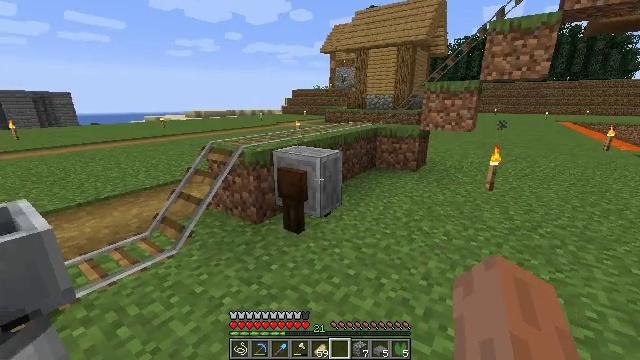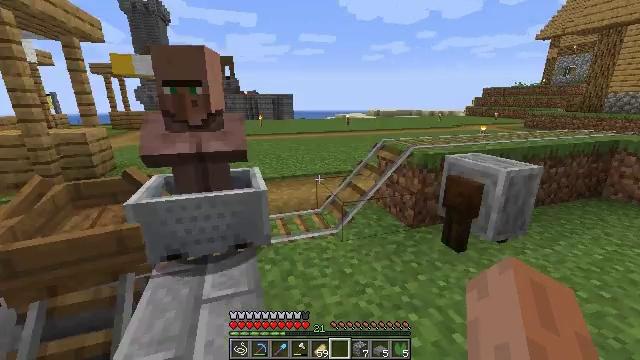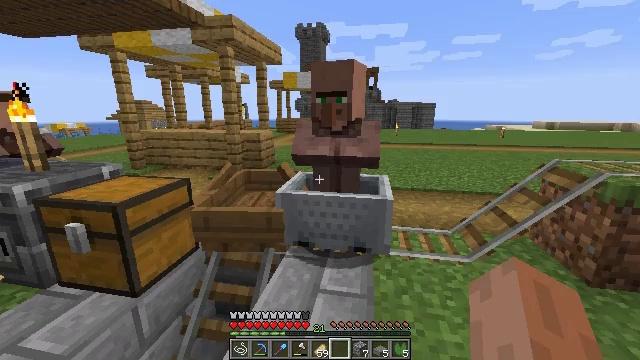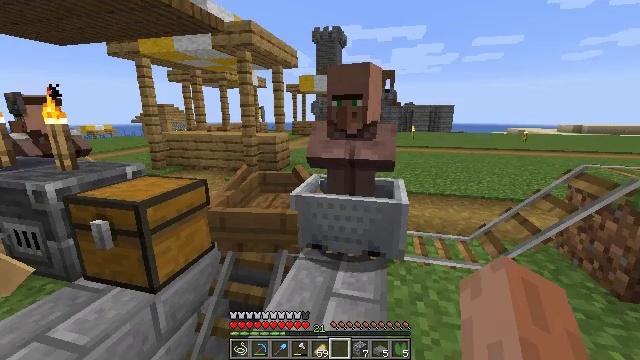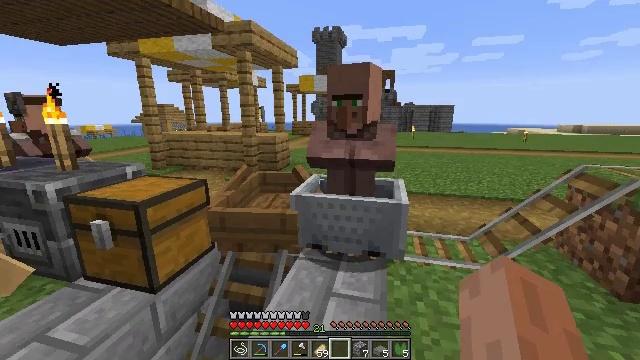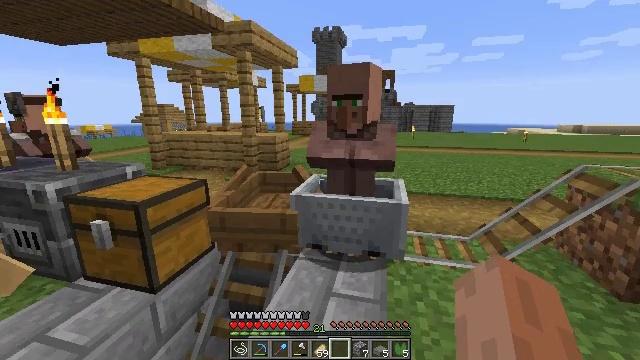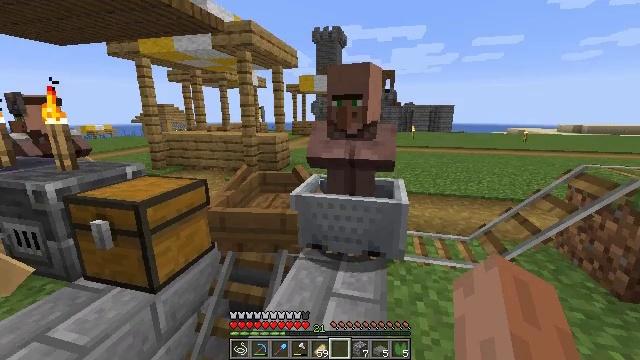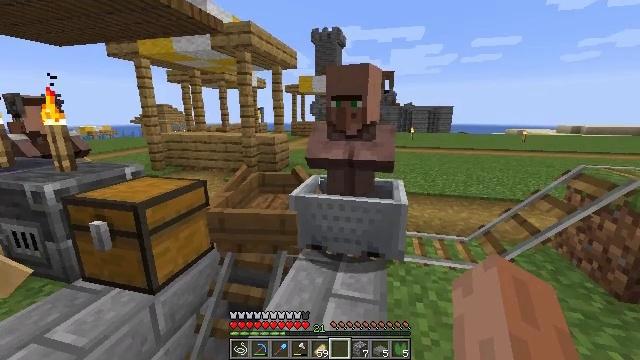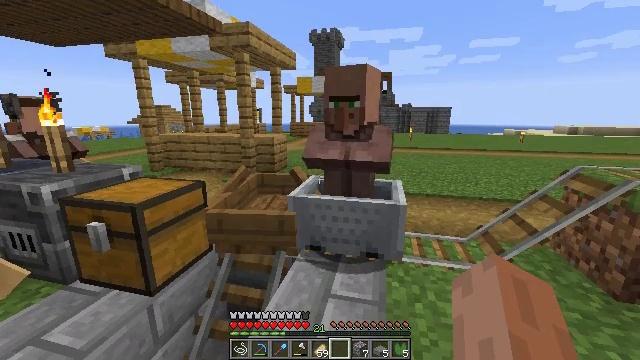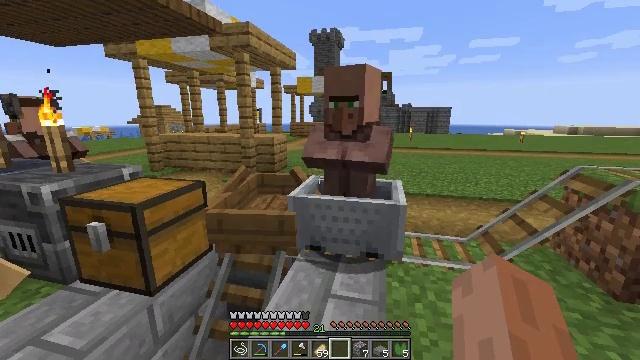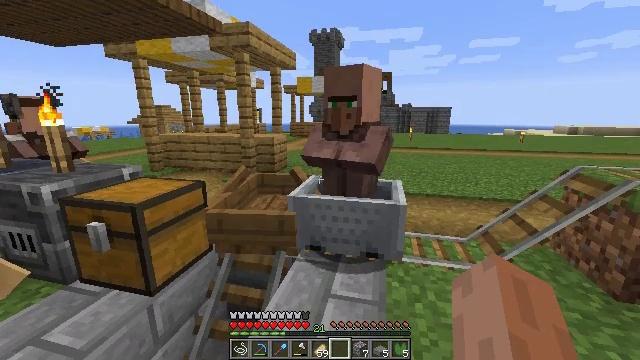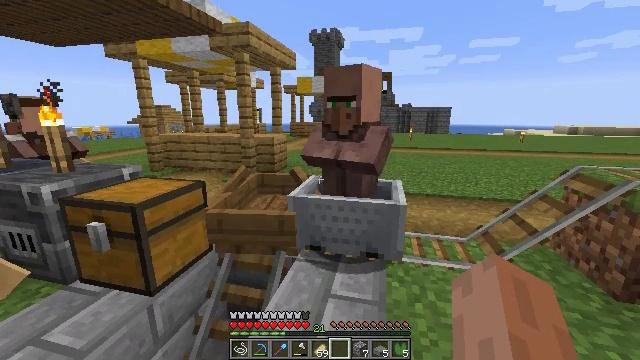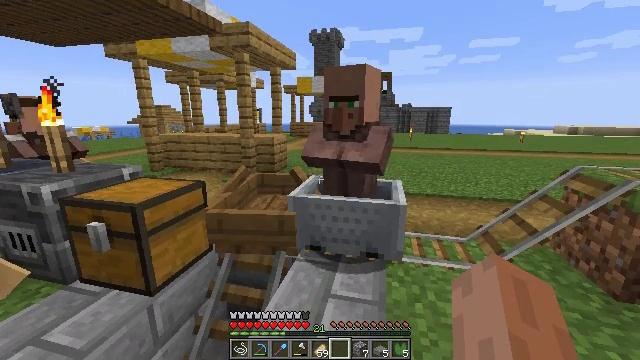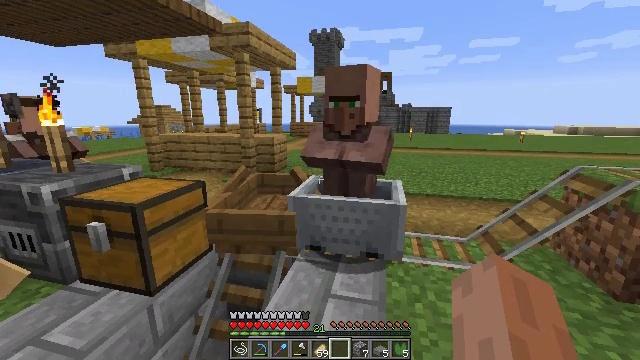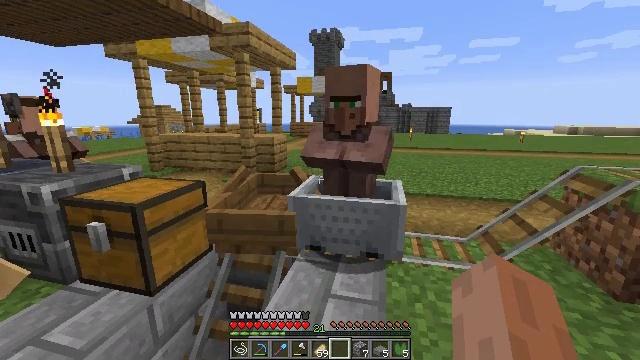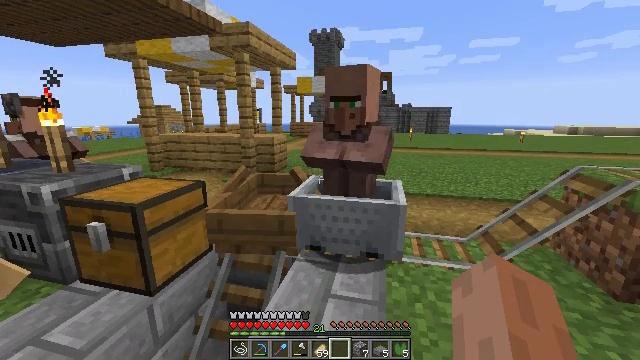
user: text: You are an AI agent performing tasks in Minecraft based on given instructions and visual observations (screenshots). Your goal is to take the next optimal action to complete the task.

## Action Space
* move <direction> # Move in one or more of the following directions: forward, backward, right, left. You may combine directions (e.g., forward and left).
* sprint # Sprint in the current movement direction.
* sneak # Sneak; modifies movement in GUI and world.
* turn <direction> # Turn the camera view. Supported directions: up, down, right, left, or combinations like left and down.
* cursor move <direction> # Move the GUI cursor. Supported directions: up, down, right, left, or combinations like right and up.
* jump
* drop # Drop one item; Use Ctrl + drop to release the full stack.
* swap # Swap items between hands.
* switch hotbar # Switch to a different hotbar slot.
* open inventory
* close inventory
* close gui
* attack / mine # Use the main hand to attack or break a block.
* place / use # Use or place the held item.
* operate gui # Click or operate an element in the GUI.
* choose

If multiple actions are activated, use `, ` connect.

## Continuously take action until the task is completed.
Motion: motion action
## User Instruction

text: Break the grindstone to collect it.
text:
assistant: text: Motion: turn left
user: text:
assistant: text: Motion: turn left and up
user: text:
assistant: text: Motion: turn left
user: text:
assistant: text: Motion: no_op
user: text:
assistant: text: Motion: no_op
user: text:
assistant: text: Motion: no_op
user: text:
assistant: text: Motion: no_op
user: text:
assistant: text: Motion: no_op
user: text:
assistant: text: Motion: no_op
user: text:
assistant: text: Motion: no_op
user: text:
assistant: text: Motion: no_op
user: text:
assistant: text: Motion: no_op
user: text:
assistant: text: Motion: no_op
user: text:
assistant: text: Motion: no_op
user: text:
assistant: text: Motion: no_op
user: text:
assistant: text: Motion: no_op
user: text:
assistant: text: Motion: no_op
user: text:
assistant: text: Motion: no_op
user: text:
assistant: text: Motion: no_op
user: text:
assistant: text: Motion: turn right
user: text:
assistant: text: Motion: turn right and down
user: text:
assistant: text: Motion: turn right and down
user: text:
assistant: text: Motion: turn right and down
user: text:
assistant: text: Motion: turn right and down
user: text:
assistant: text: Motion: turn right and down
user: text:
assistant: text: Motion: no_op
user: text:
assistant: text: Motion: no_op
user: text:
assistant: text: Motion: no_op
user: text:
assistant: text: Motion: no_op
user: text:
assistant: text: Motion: no_op